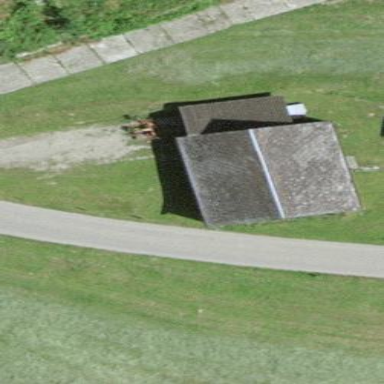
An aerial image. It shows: Gabled roof on farm auxiliary building.